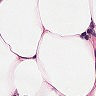
Metastatic tissue present: no